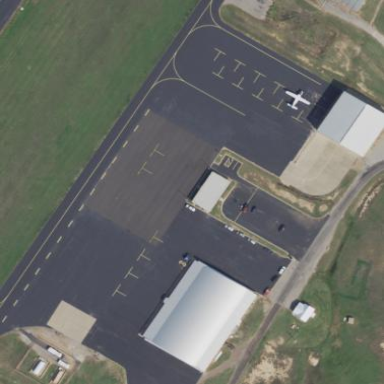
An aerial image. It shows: Apron at the airport with asphalt surface.